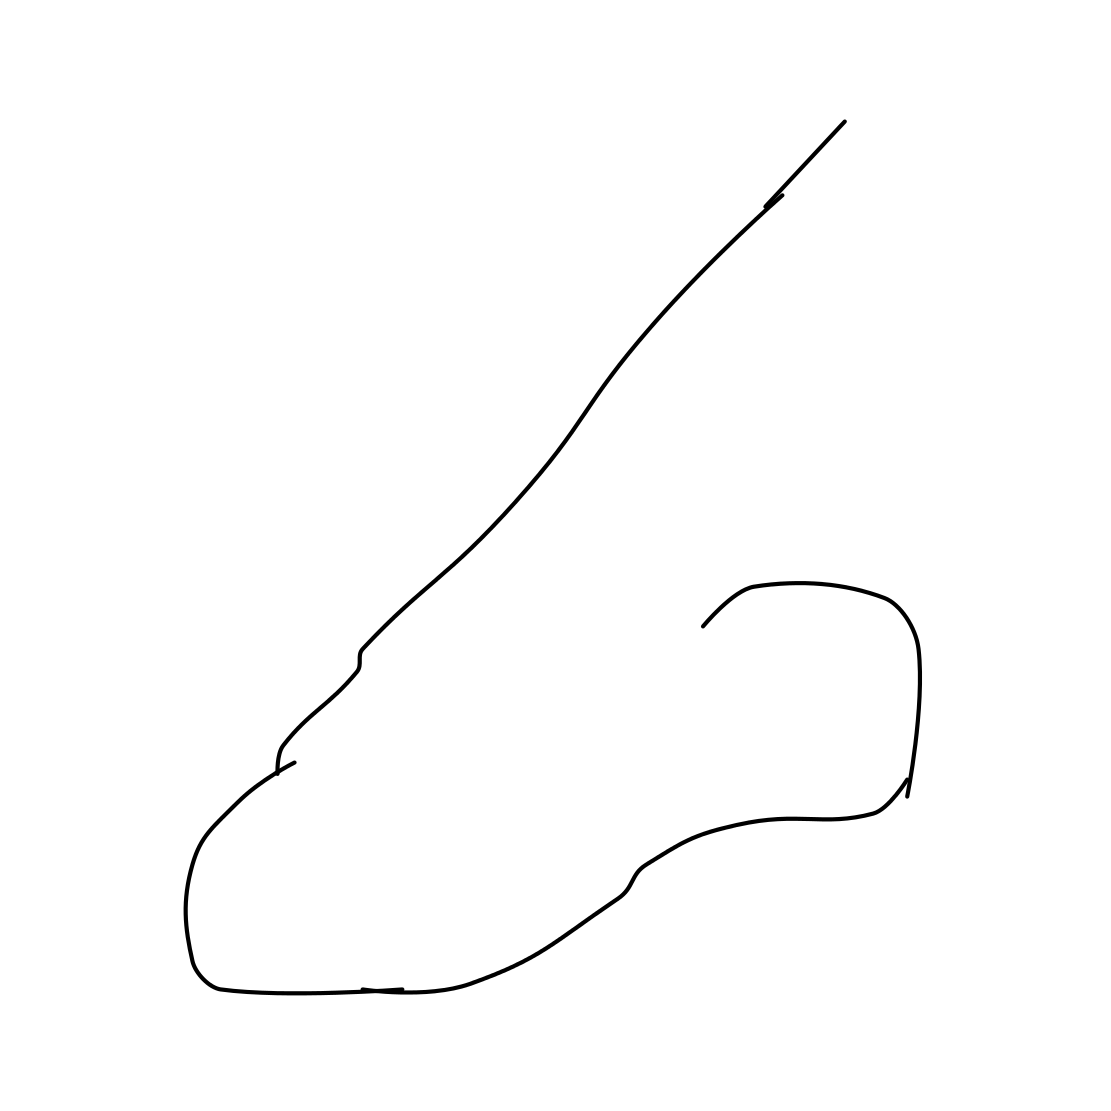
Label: nose